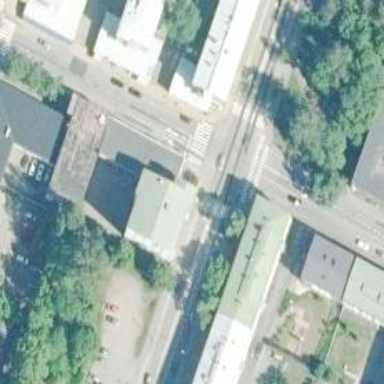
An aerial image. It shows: Marked crossing with zebra markings on the road.